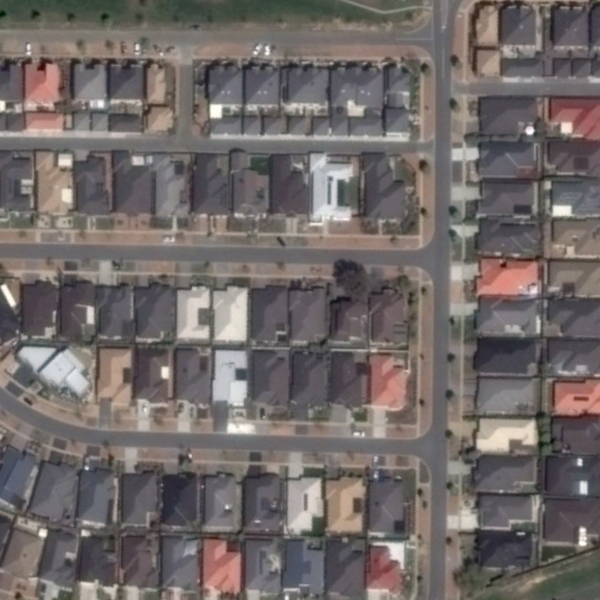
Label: DenseResidential